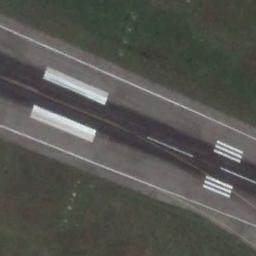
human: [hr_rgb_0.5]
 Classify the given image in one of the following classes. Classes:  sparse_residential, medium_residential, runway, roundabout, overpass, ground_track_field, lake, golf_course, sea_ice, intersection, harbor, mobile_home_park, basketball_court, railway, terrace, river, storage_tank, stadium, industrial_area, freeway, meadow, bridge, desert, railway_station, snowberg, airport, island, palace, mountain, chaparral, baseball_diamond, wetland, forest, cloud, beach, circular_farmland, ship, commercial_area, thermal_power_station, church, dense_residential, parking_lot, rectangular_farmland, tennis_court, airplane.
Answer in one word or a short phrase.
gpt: runway